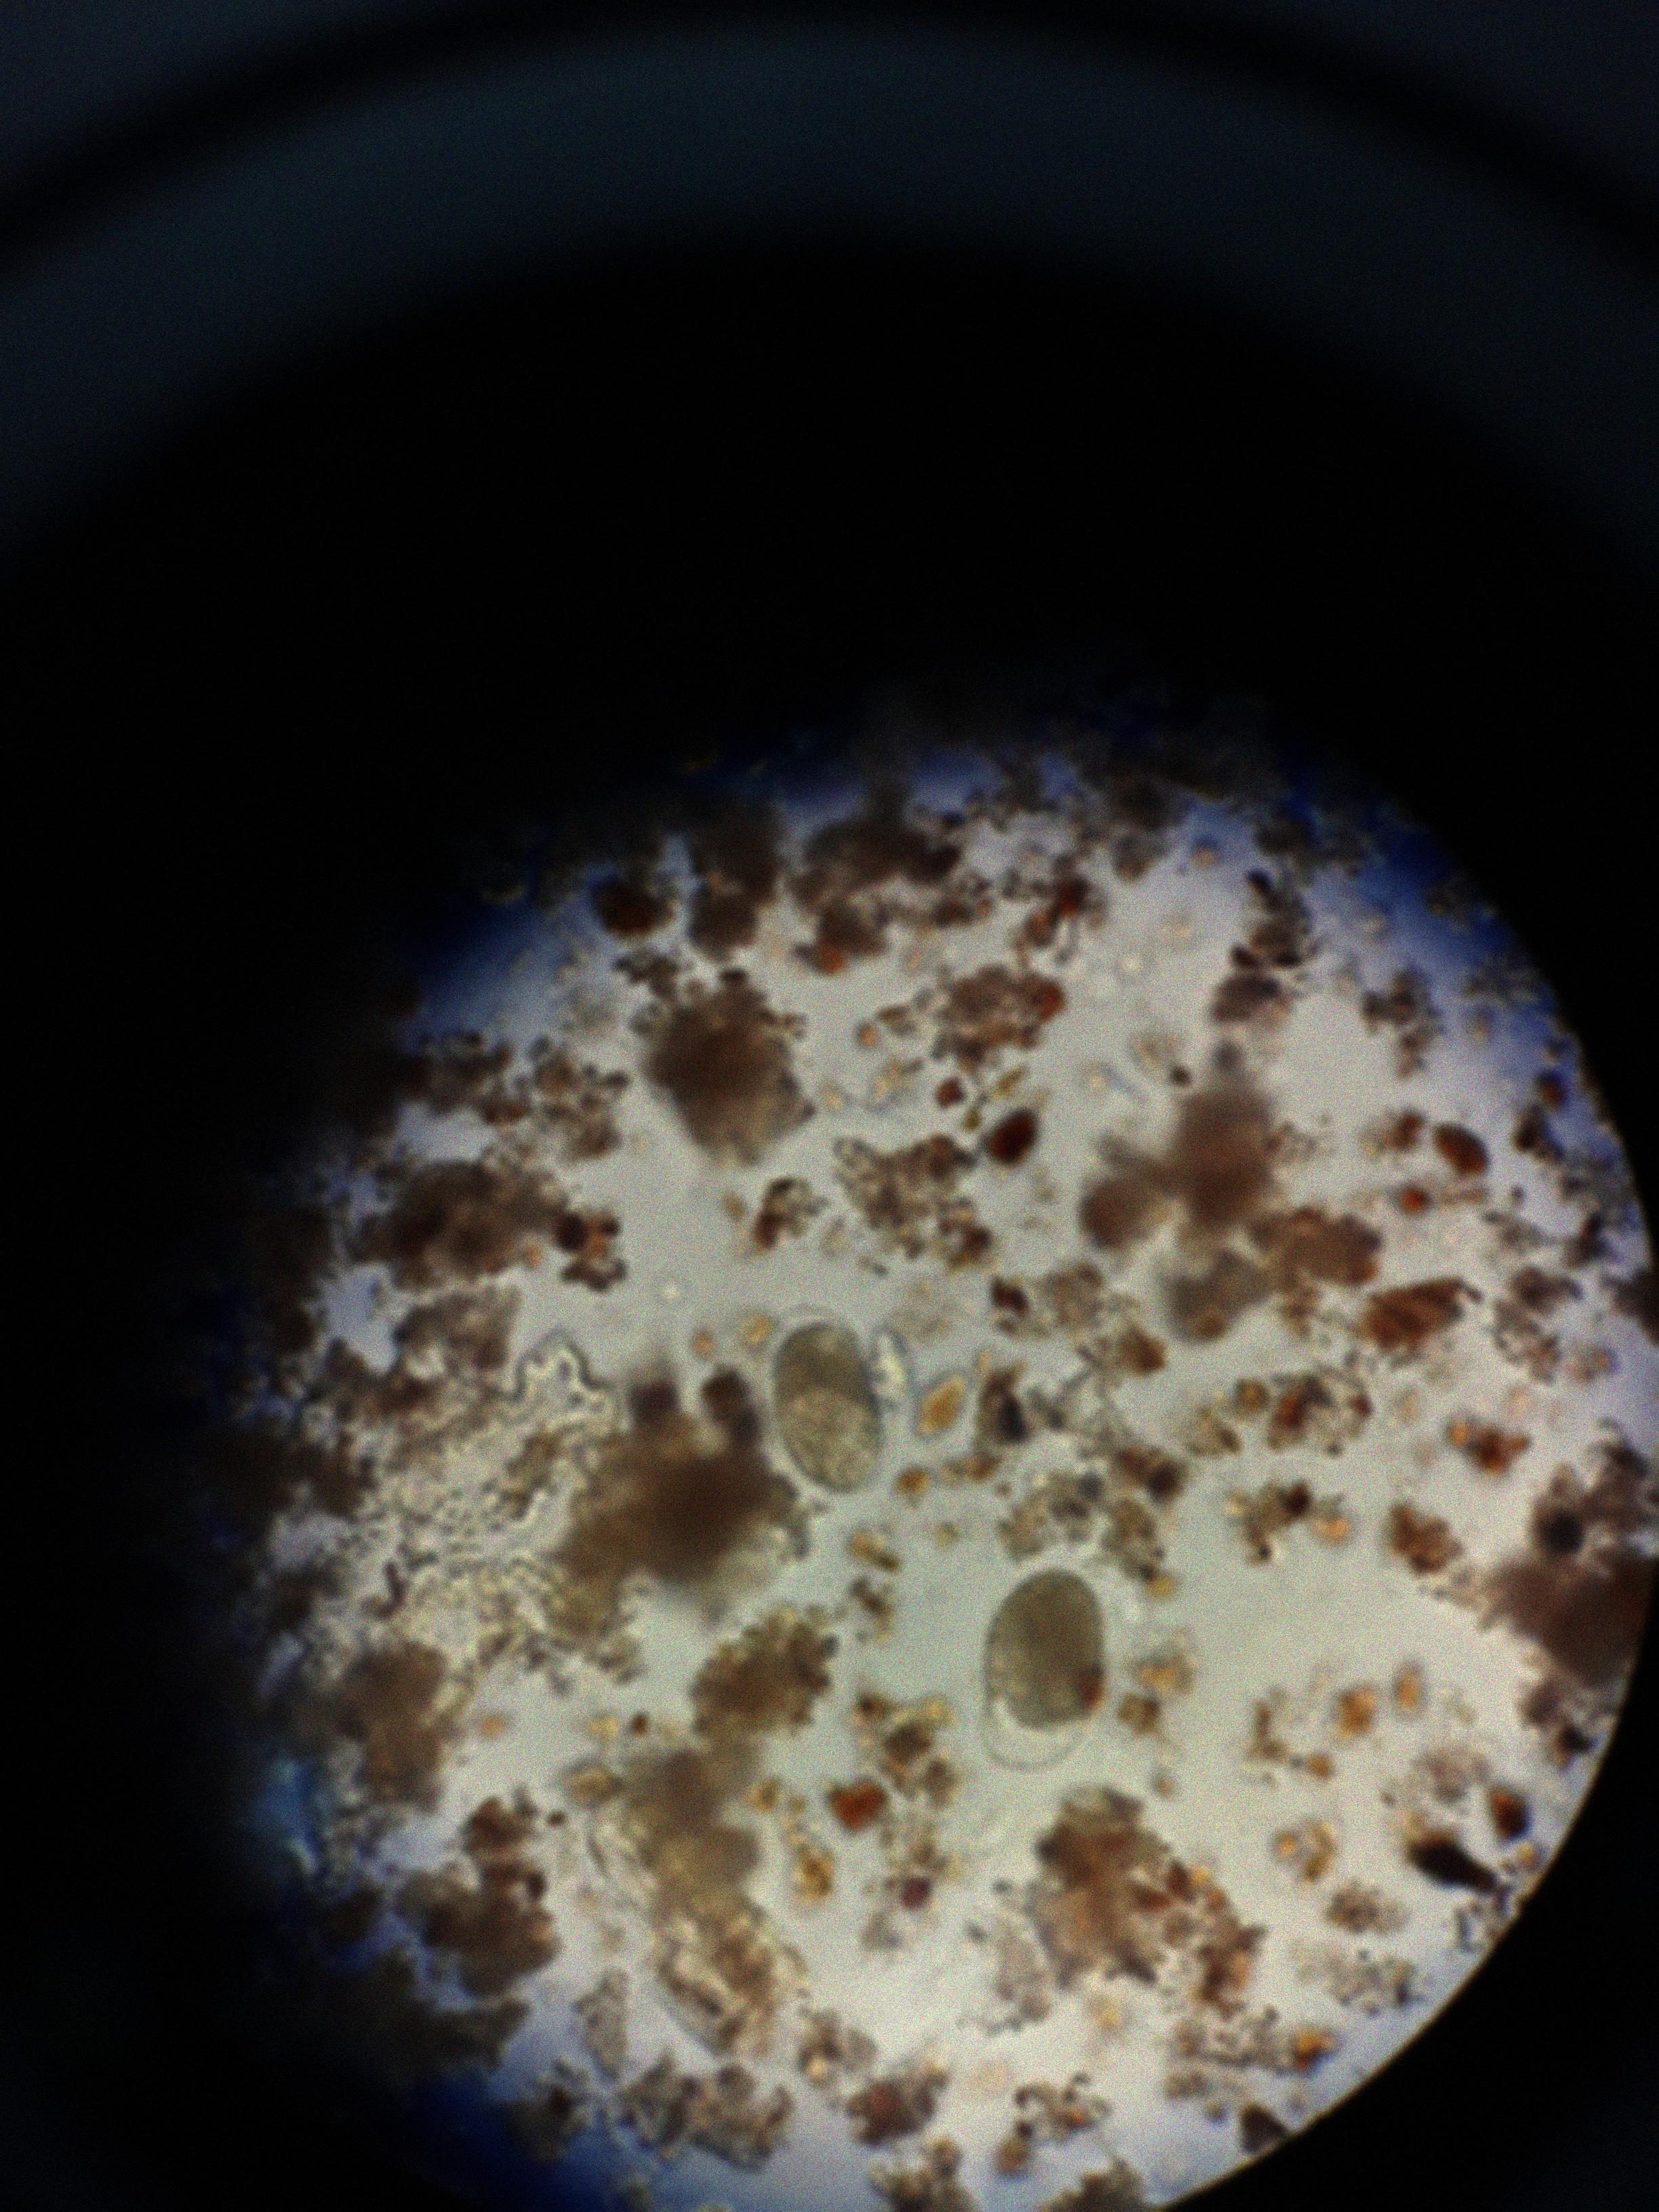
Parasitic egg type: Hookworm egg